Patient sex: M
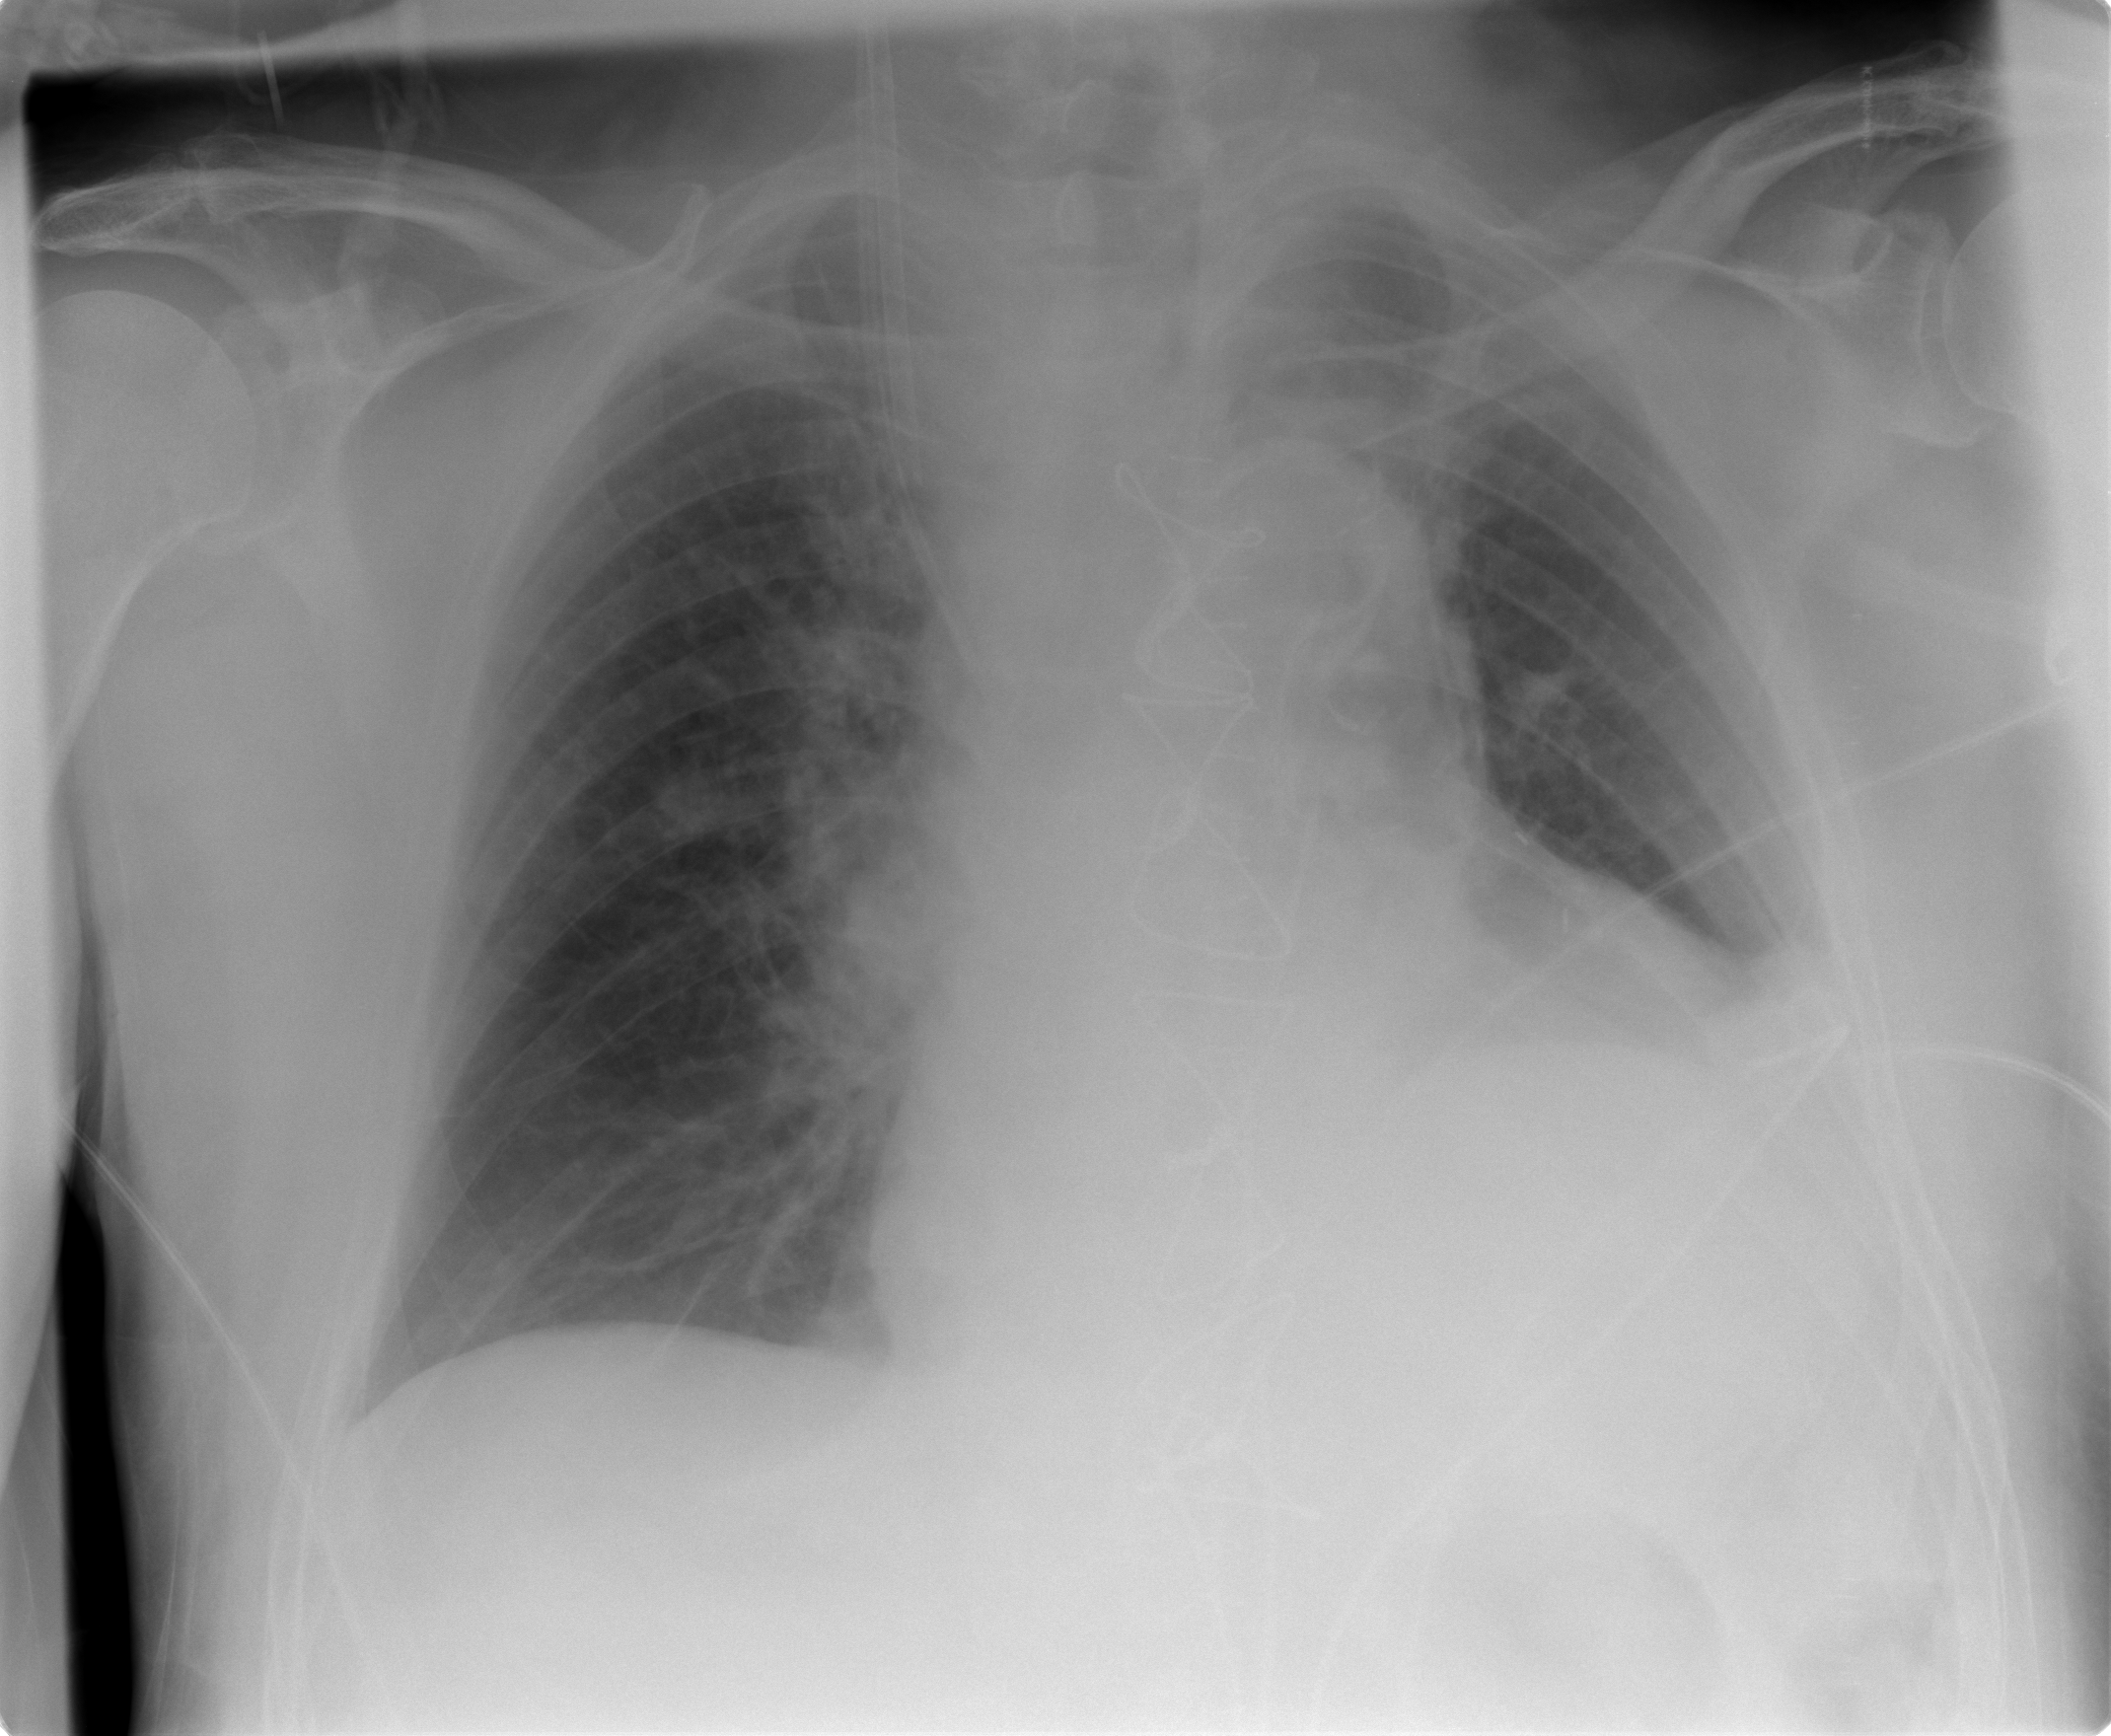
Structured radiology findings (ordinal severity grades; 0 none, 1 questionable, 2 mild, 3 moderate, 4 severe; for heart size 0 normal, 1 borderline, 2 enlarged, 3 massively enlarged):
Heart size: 2
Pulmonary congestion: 0
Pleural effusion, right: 0
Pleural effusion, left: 2
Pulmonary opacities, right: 0
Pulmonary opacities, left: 0
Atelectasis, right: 0
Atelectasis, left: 0